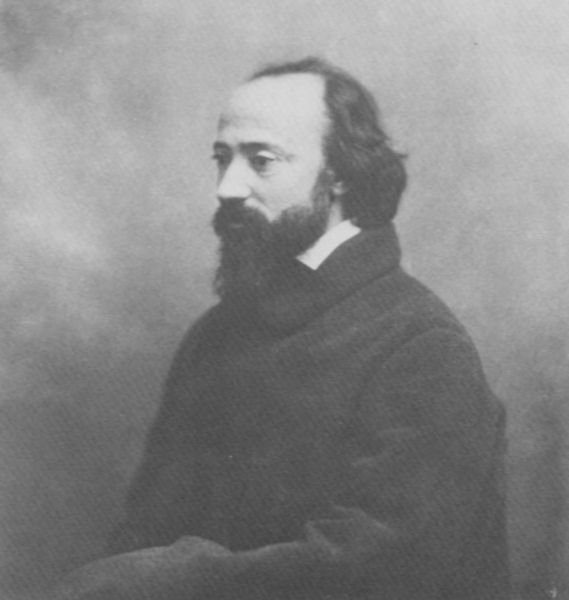
Titel: Charles-Francois Daubigny (1817-1878), Maler
Künstler: Atelier Nadar
Institution: unbekannt
Schlagwörter: dunkel, kopf, körper, mann, schatten, weiß, sitzen, braun, frisur, grau, haar, hintergrund, licht, mund, nase, ohr, profil, schwarz, stirn, stuhl, blick, anzug, bart, hemd, jacke, jung, schnurrbart, arm, augen, bärtig, falten, gesicht, kragen, vollbart, bild, bildnis, herr, portrait, porträt, auge, haare, halbfigur, mantel, sitzend, bruststück, schulter, seitlich, wangen, ansicht, russland, nebel, ausdruck, stille, wolle, dichter, ernst, brauen, glatze, seitenansicht, maler, melancholie, nachdenklich, gedanken, still, hemdkragen, oberkörper, lider, ohrläppchen, wimpern, unscharf, foto, fotografie, photographie, schwarz weiss, künstler, seite, augenringe, hohe stirn, schriftsteller, literat, halbglatze, photo, halbportrait, stirnglatze, halbprofil, männlich, schläfen, halbporträt, introvertiert, neutral, dunkle haare, mönch, freund, hell-dunkel-kontrast, weißer kragen, dunkelhaarig, träumerisch, atelieraufnahme, augenring, schock, schwar', amnte, denkerstirn, seitw, träumend, erstarrt, mann foto, r, 19. jahrhundert, gg